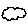
Label: cloud